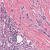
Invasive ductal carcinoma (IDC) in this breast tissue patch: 1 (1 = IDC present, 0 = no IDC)